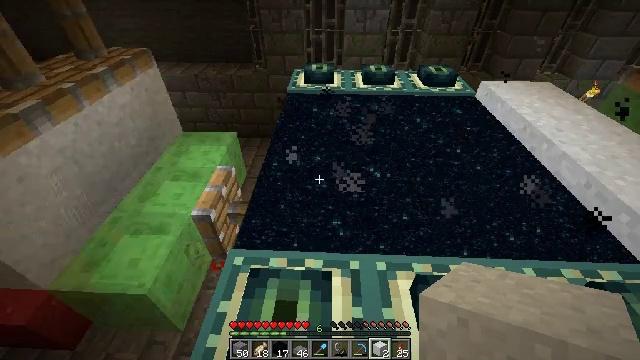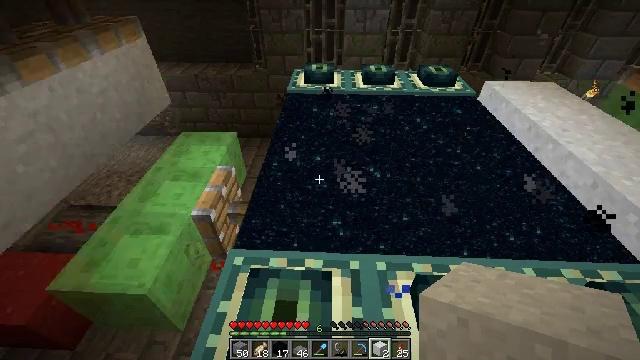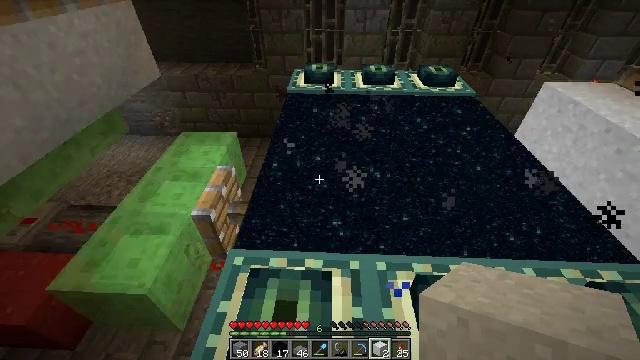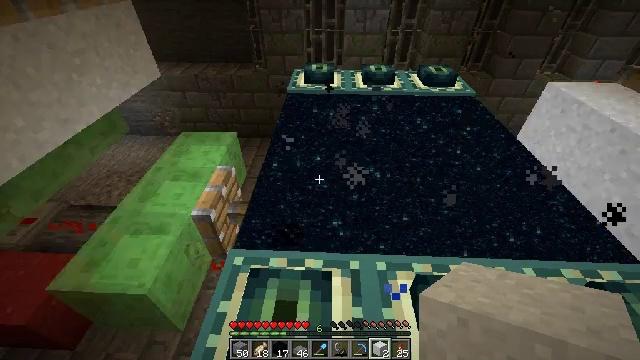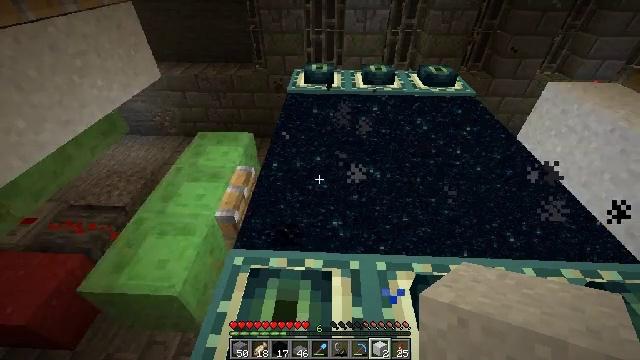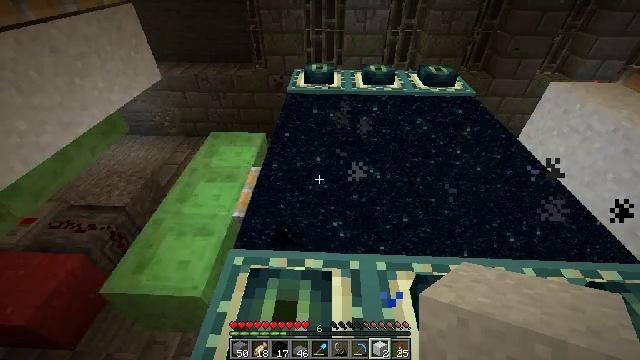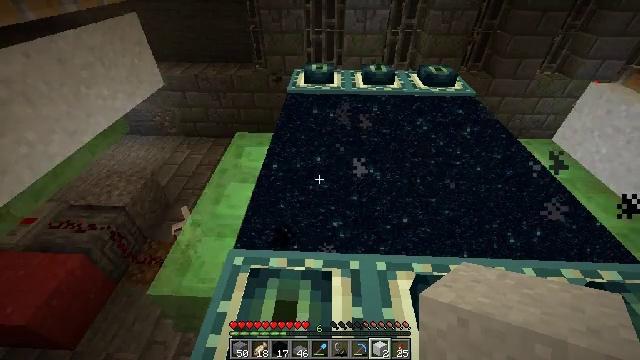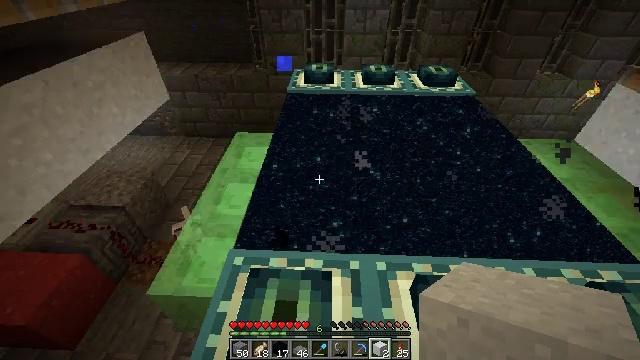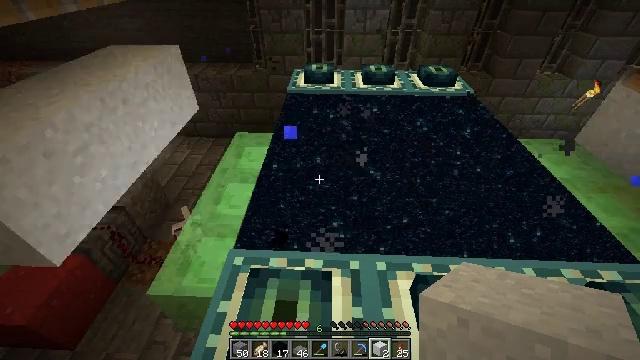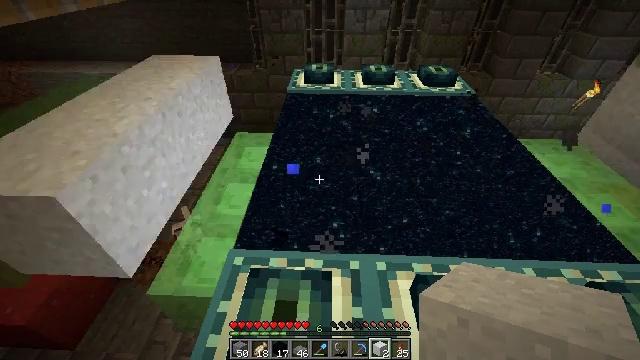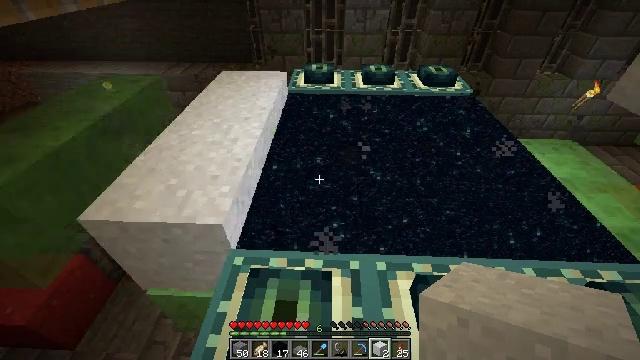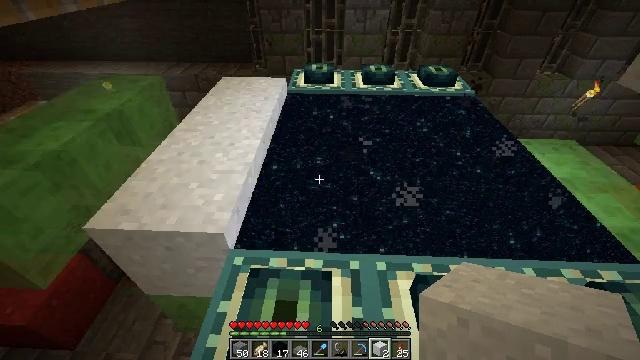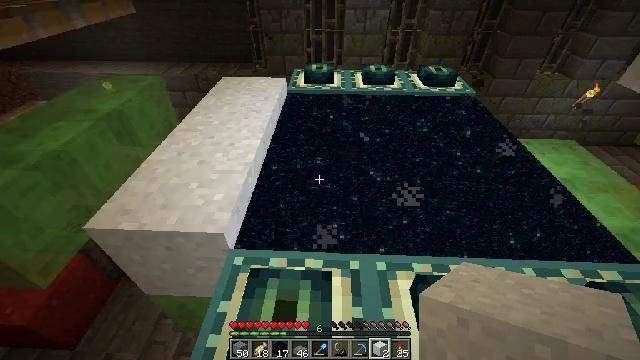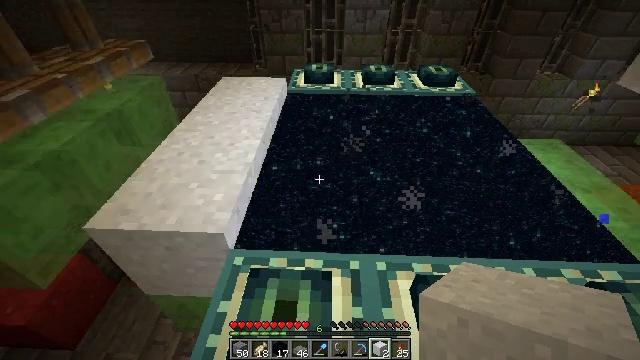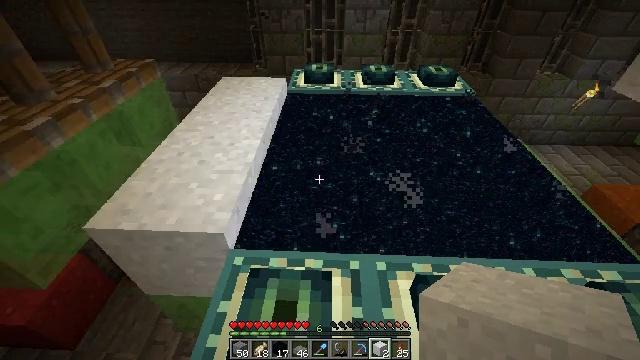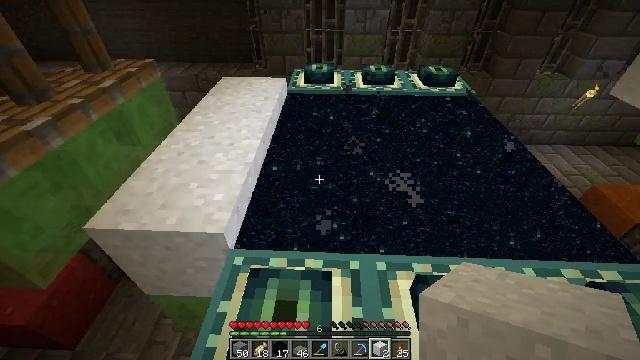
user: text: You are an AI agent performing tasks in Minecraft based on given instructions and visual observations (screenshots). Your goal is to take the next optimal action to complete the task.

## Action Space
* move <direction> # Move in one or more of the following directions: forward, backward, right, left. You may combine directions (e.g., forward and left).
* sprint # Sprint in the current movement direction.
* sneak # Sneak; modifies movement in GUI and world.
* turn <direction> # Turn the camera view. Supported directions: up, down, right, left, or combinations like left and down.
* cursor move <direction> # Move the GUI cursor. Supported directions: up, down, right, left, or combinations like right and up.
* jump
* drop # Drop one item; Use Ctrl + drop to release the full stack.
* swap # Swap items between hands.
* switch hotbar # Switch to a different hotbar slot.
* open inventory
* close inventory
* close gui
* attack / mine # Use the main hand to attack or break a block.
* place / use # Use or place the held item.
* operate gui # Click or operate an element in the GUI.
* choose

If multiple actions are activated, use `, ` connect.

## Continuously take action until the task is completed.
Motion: motion action
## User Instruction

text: Attack the white concrete powder to mine it.
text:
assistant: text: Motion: no_op
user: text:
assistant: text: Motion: no_op
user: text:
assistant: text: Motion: no_op
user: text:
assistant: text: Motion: no_op
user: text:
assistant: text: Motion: no_op
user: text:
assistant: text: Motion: no_op
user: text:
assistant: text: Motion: no_op
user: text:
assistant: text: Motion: no_op
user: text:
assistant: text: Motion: no_op
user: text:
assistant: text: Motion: no_op
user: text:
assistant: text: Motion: no_op
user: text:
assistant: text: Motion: no_op
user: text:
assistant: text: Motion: no_op
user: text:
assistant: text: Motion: no_op
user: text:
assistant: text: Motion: no_op
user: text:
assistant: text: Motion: no_op
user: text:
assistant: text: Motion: no_op
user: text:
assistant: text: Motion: no_op
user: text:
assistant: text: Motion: no_op
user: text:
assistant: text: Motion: no_op
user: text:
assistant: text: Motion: no_op
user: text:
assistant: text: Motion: no_op
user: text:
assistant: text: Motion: no_op
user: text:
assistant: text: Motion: no_op
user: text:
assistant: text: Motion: no_op
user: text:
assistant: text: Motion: no_op
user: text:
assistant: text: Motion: no_op
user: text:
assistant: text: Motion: no_op
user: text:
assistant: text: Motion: no_op
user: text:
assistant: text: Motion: no_op